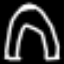
Label: pants